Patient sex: F
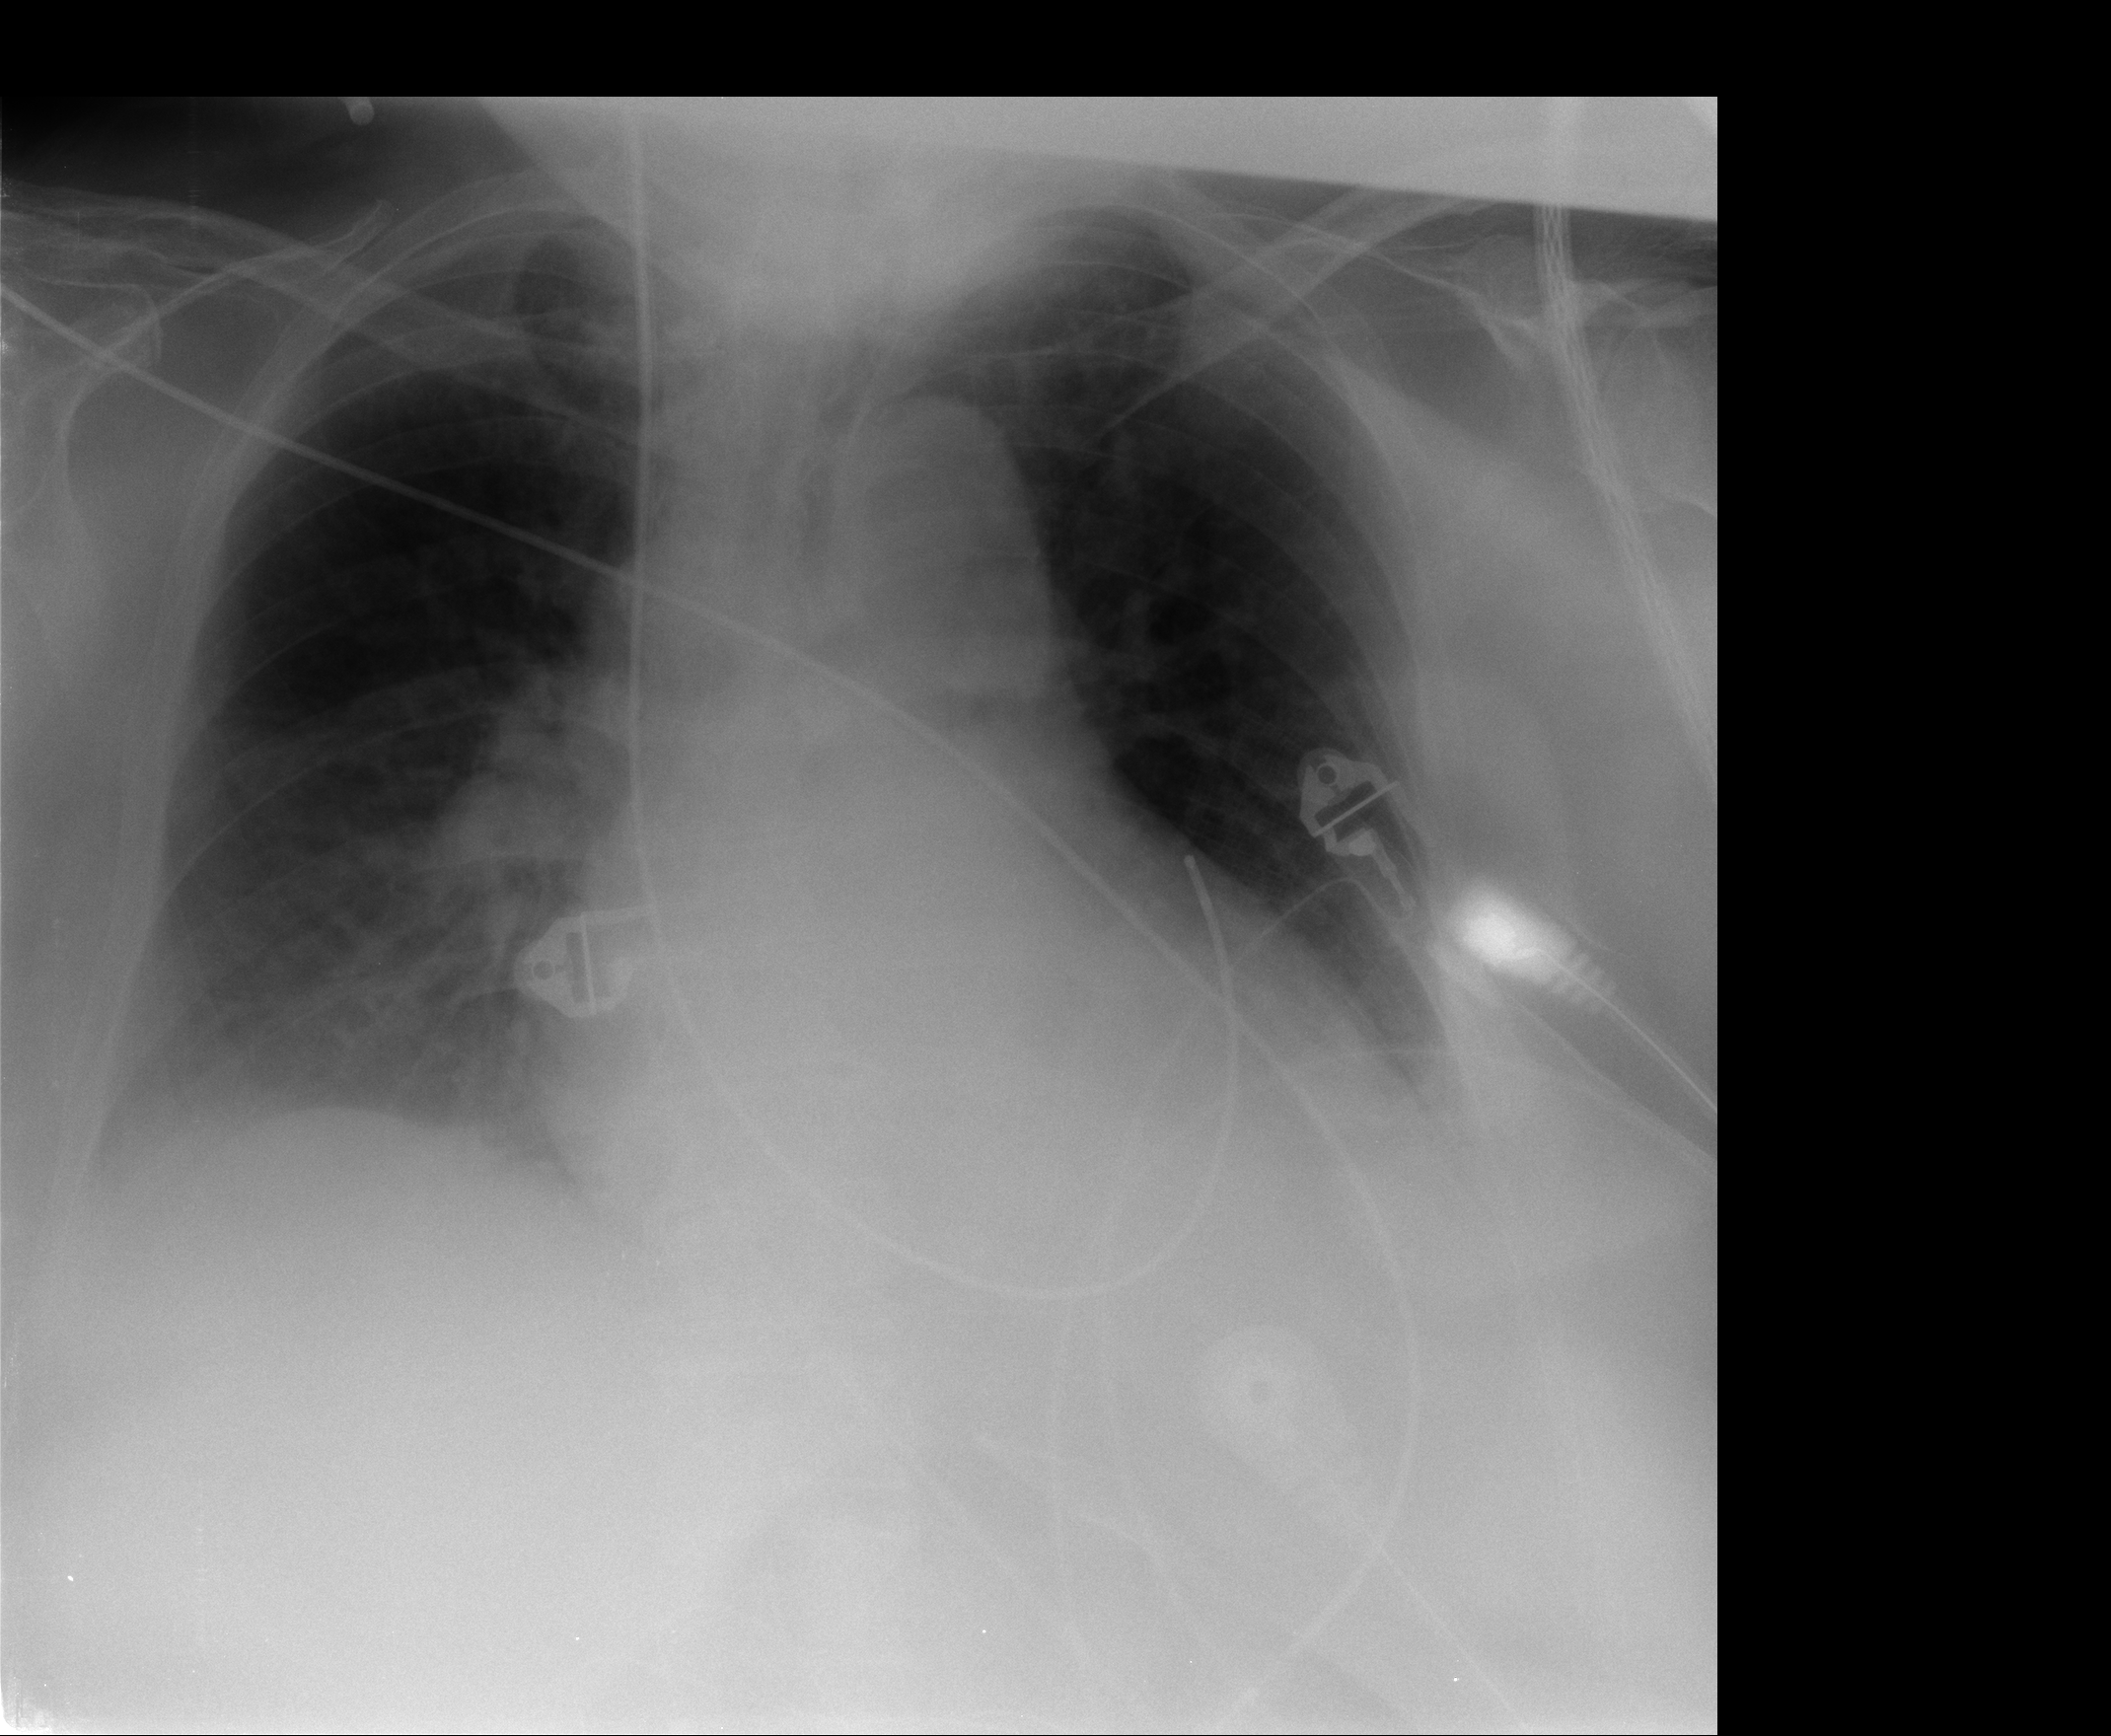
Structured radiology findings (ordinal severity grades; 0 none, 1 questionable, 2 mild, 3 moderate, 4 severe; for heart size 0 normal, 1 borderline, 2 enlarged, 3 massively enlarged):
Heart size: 2
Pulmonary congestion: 2
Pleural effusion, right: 2
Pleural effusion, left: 2
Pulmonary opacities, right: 0
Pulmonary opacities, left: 0
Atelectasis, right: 2
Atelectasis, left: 2